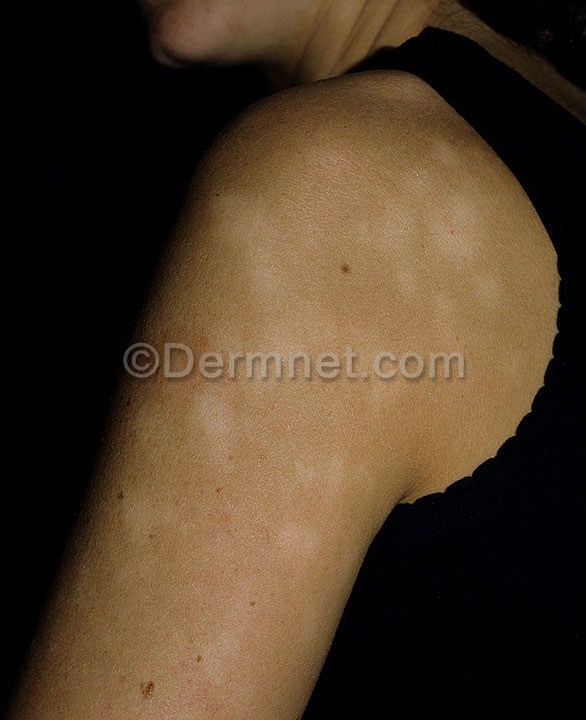
Disease: Atopic Dermatitis Photos